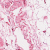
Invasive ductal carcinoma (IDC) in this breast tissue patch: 0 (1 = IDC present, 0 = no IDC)